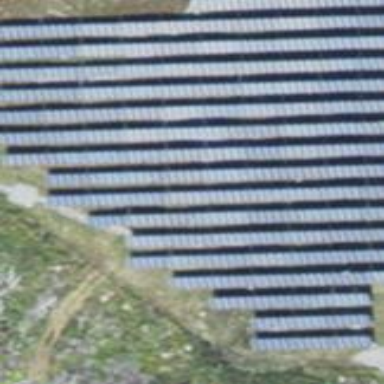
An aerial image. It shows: Solar power plant with photovoltaic technology. The plant produces electricity and is surrounded by fence.